Question: I have an Entity in my Core Data model that contains a reference to itself. i.e. A Page can have a child collection of pages. When compiling i get the warning:
"Page.pages -- to-many relationship does not have an inverse: this is an advanced setting (no object can be in multiple destinations for a specific relationship)"
Now I have read that core data requires an inverse relationship to maintain integrity and would like to provide this. I don't mind my data model being changed it is an early stage of development. What is an appropriate way of dealing with this situation?

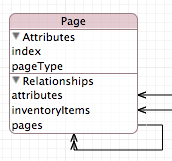
Answer: (By request of @Aran)
Well, if the warning is that Pages.pages doesn't have an inverse relationship, have you tried adding an inverse relationship? (Maybe Pages.parent?)